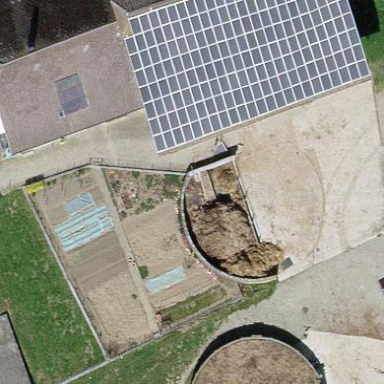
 consisting of solar photovoltaic panels."